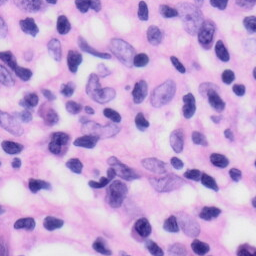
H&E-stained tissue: Skin